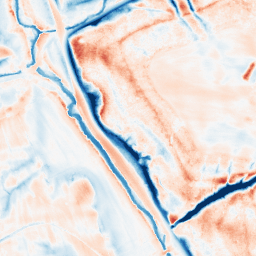
Category: edge_preserving
Decomposition family: guided
Decomposition parameters: radius: 8
eps: 0.1
Upsampling method: bicubic_16x
Upsampling parameters: scale: 16
Upsampling scale: 16